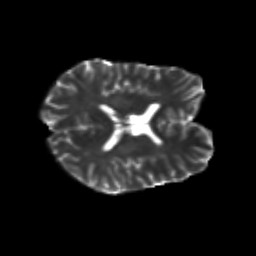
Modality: T2w
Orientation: axial
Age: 29
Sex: male
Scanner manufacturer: siemens
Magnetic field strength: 3 T
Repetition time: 3.5 s
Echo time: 0.113 s